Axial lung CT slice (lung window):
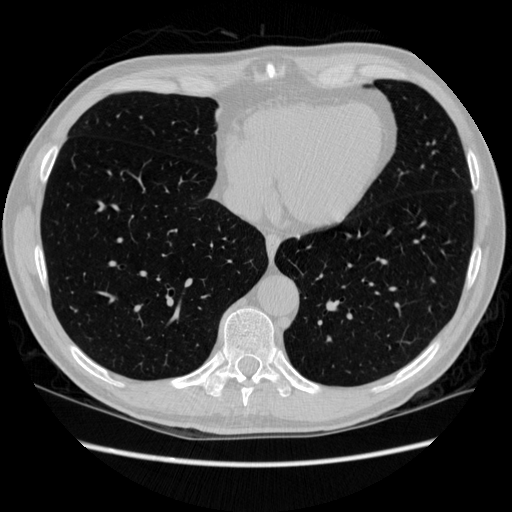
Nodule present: no